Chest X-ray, PA view. Patient: 55 years old, sex F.
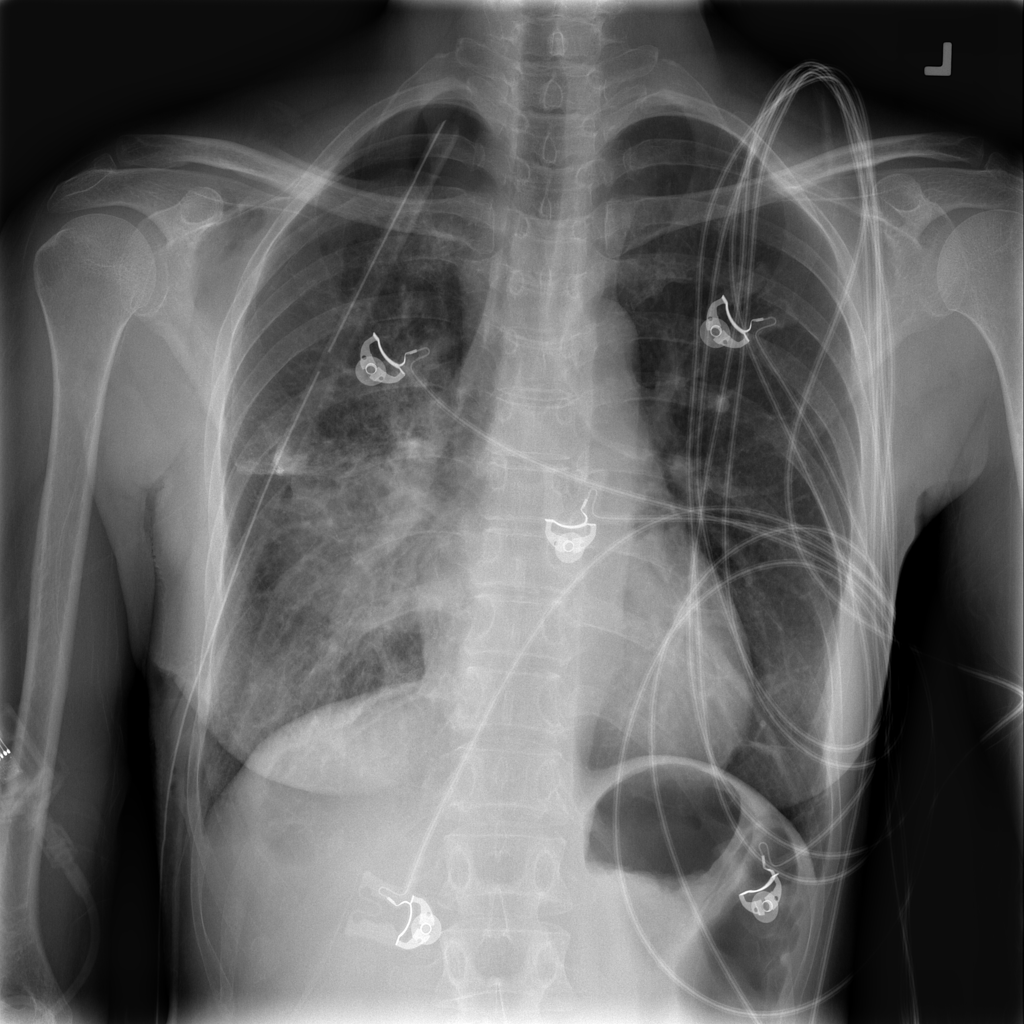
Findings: No Finding